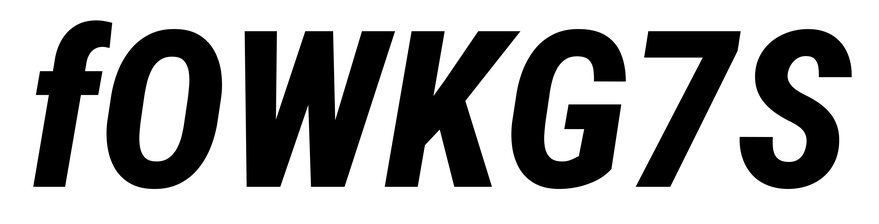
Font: Roboto-Italic_Condensed_ExtraBold_Italic